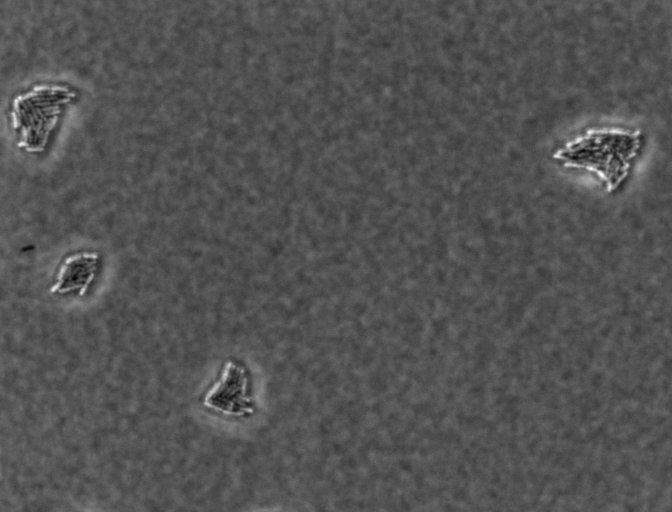
Escherichia coli 1612